Question: I do start off organising my '.h' files with the best intentions but somehow they get disgustingly messy.
Below is an example (which isn't bad, but i've seen much worse!). I've tried grouping sections with '#pragma mark' but it seems to look even messier.
All the UILabels and UIButtons are required (as mentioned above) as they're showing data coming from a web service request so they're all required if we're using Interface Builder to design our GUI's. For example, the label might be a "weight" or "height" characteristic for a product.
Does anyone have any good advice on how to organise these in the most maintainable/readable way?
Cheers

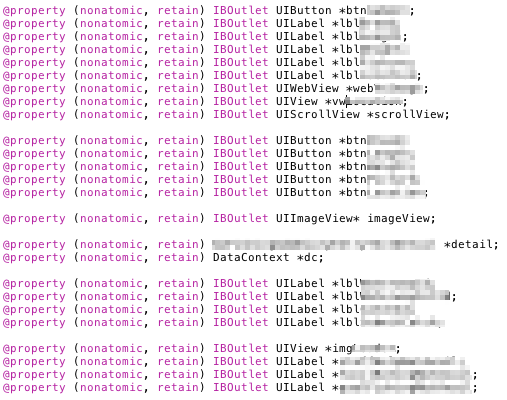
Answer: It strikes me as possible that you have properties, there. I've quite literally never seen any class with this many outlets; why are you addressing every single element in your layout? And why all from one controller?
It seems as if the best solution to your problem is to consider your class and split it up into multiple classes; each controlling one aspect of your interface. You also need to make sure that you need to address all these elements. (The 'UILabel's and 'UIButton's in particular seem like strange things to have outlets for.)